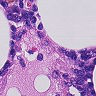
Metastatic tissue present: no